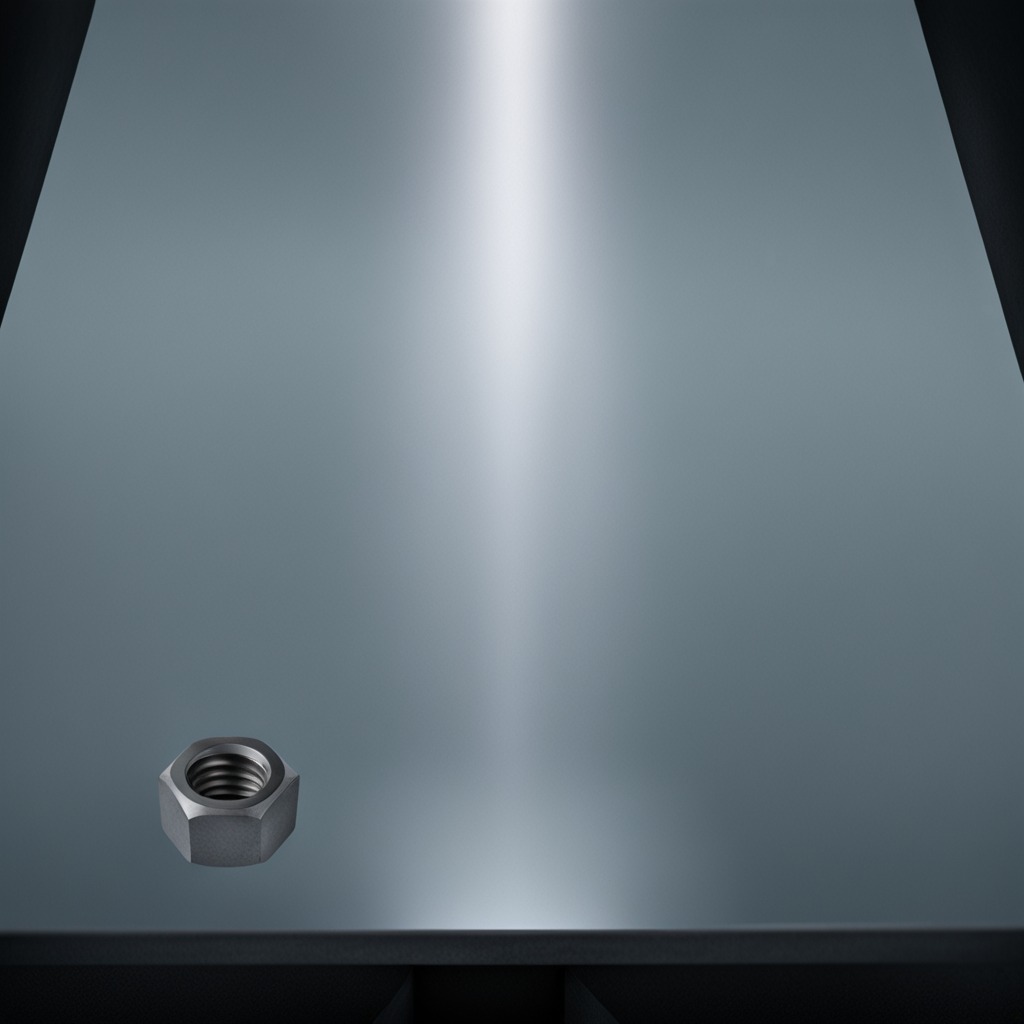
A metal nut lies on a clean empty table in a railway signal maintenance room lit by harsh overhead fluorescents.